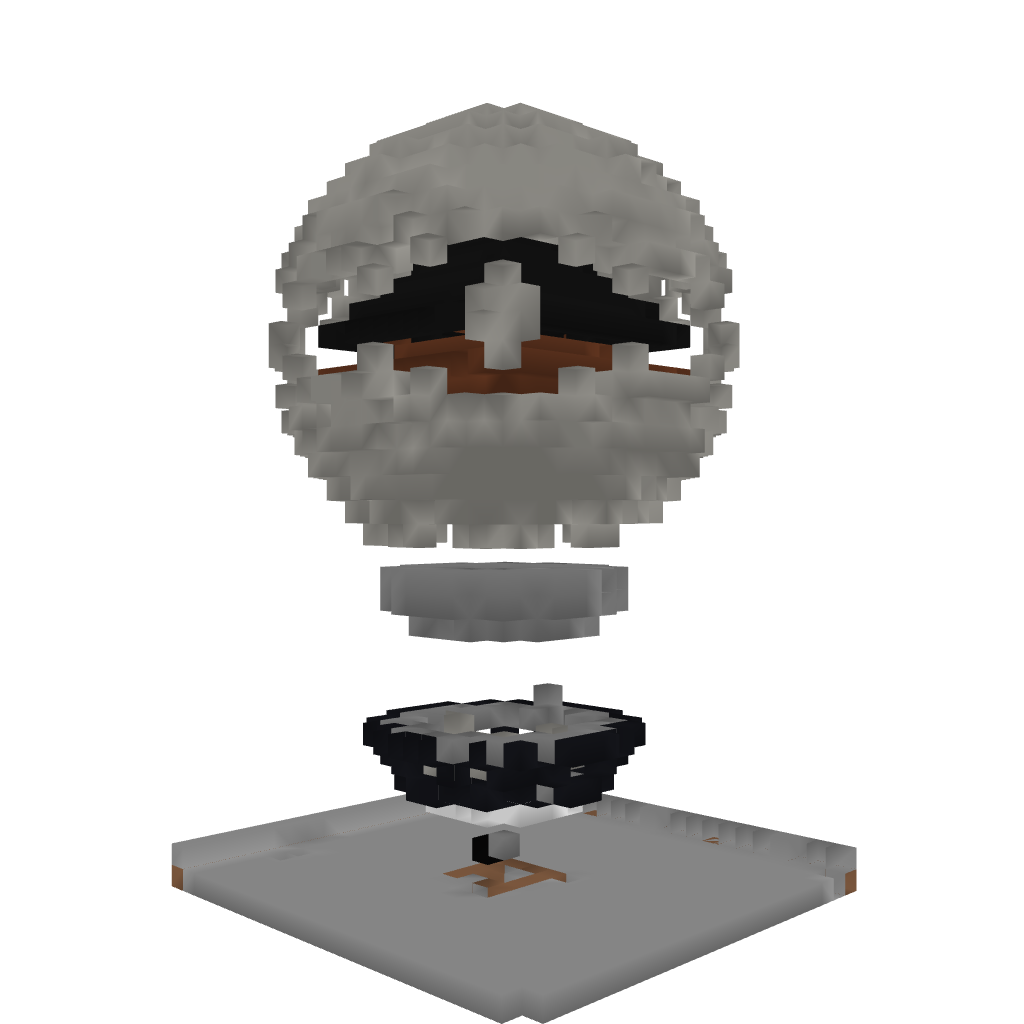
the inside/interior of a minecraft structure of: Giant Working Redstone Lightbulb!